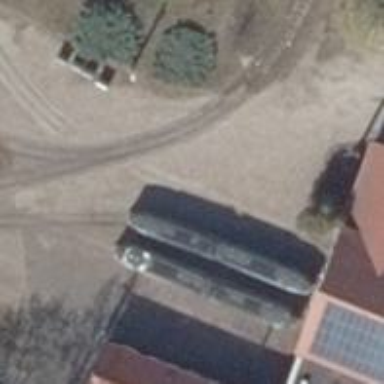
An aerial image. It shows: Siding railway for trams.